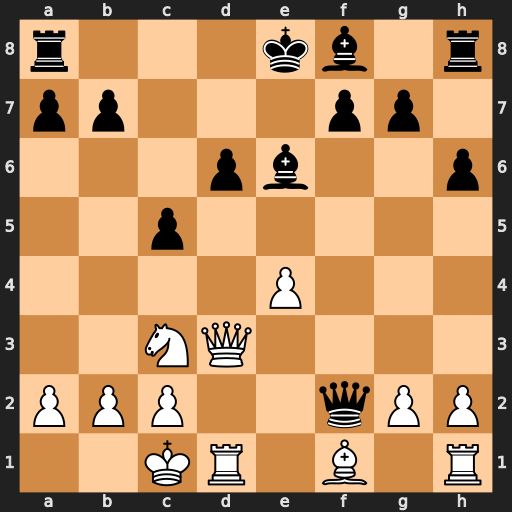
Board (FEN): r3kb1r/pp3pp1/3pb2p/2p5/4P3/2NQ4/PPP2qPP/2KR1B1R
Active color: w
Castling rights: kq
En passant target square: -
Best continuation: Qb5+ Bd7 Qxb7